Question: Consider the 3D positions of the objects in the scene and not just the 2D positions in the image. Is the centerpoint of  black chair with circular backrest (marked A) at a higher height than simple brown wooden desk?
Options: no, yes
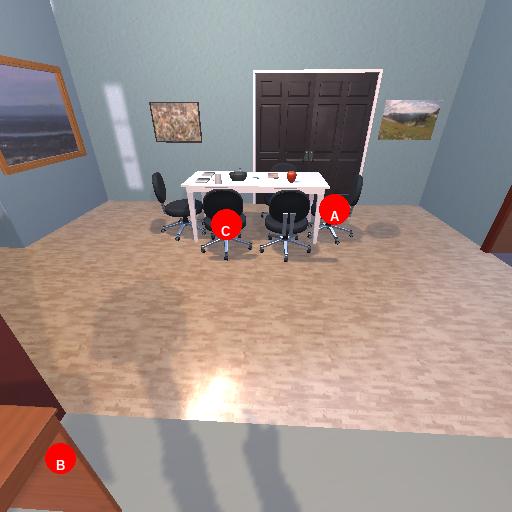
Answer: no